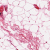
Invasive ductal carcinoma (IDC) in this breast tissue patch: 0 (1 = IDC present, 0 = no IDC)